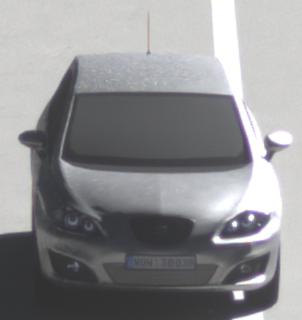
Make: SEAT
Model: Leon 1.4
Detailed model: Leon (1P)
Model produced from: 2009/04
Model produced until: 2010/08
Doors: 5
Color: white
Road condition: dry road
Daytime: morning or afternoon
Contrast: high contrast